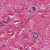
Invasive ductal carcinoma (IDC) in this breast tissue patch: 0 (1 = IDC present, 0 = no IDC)